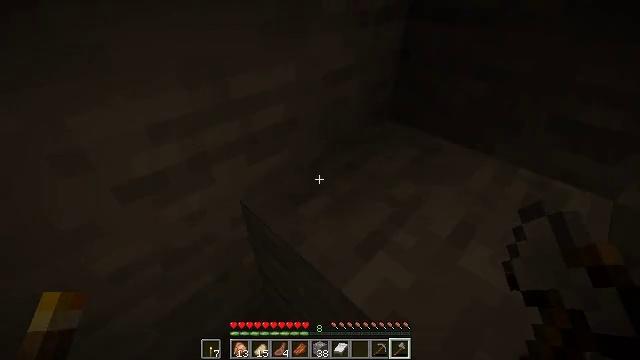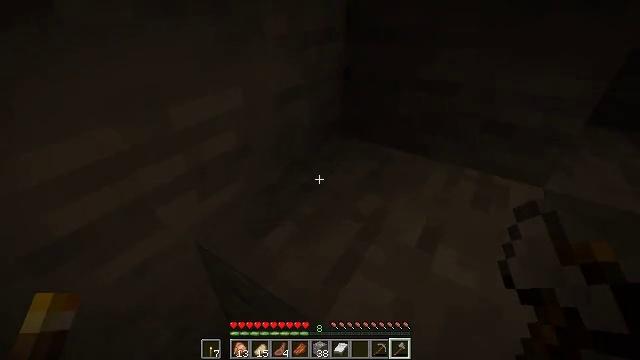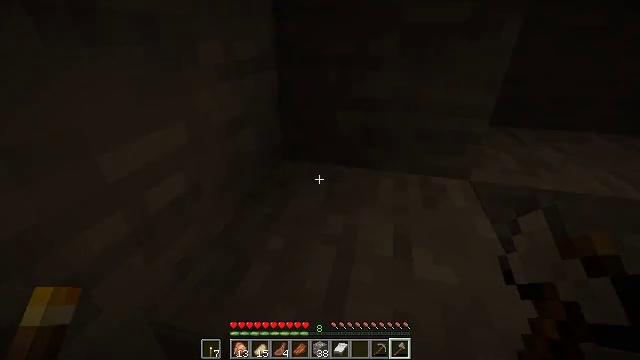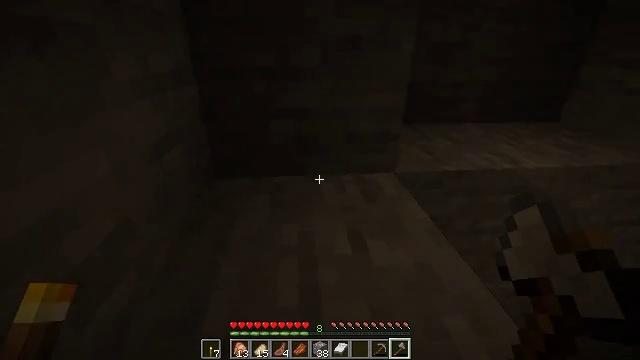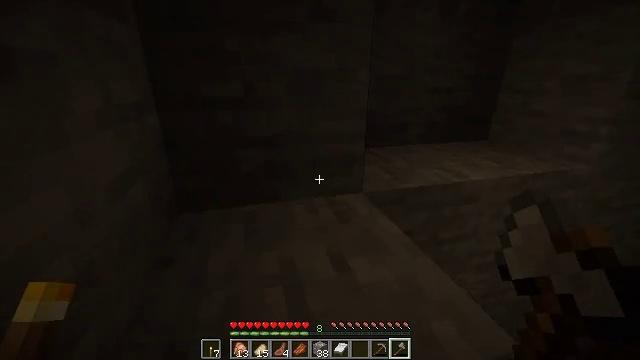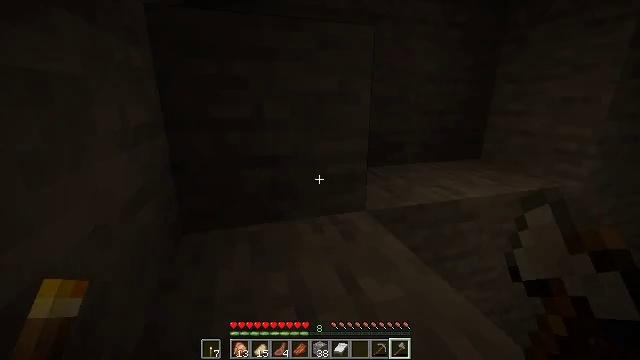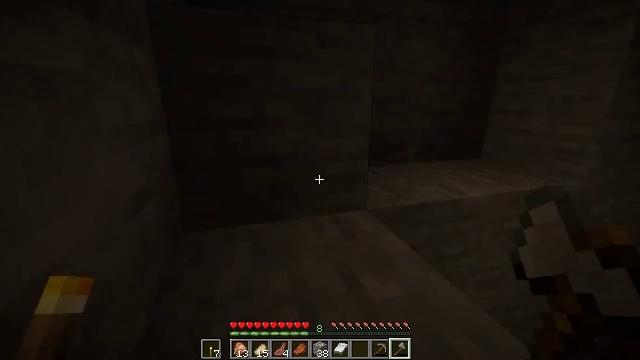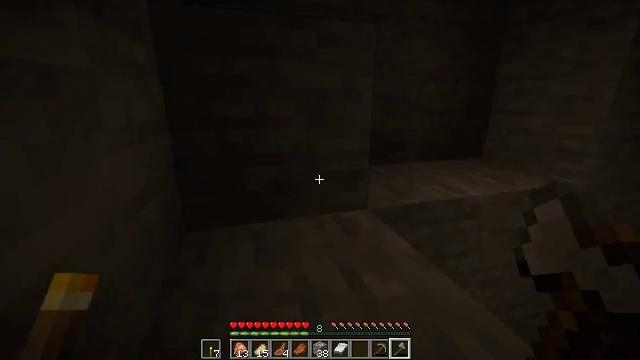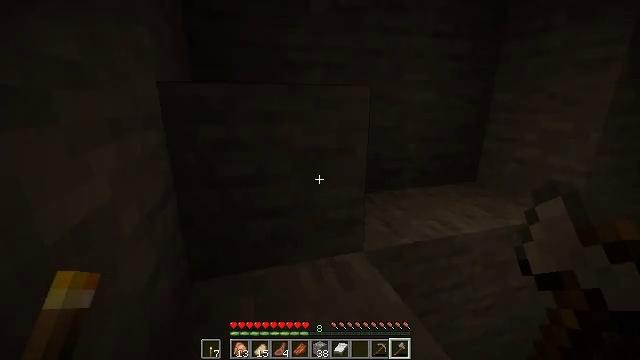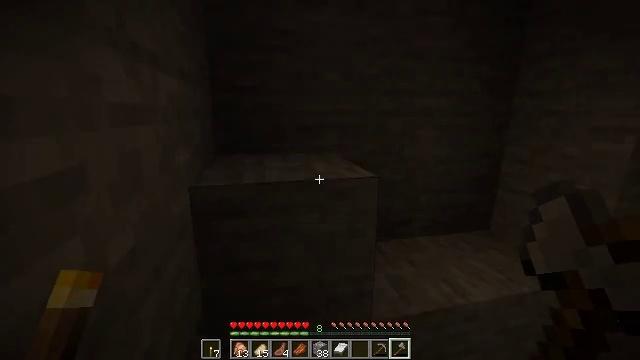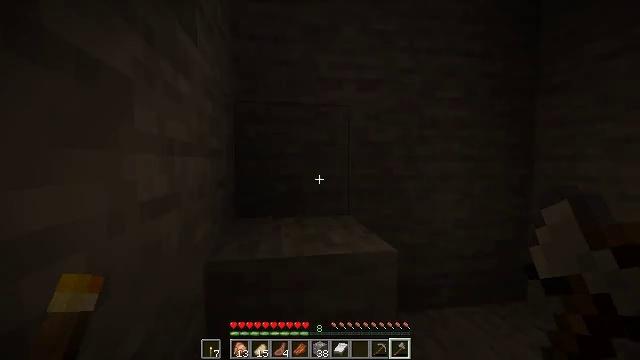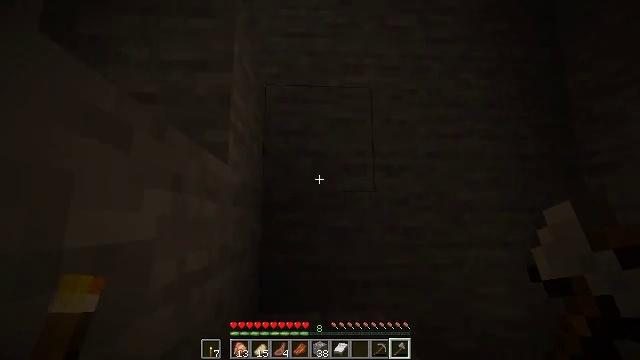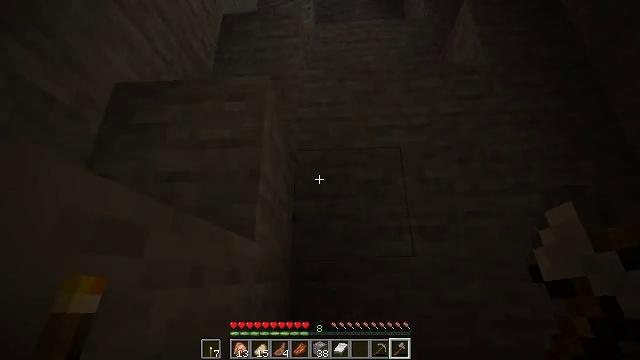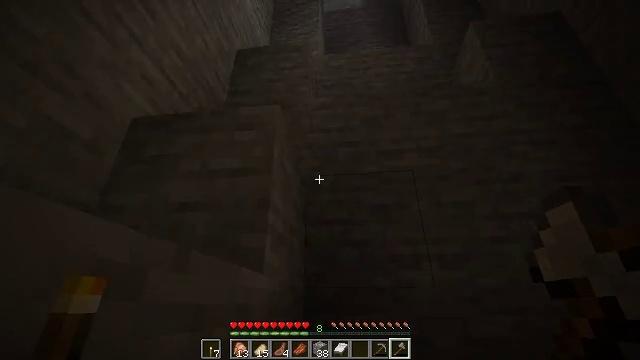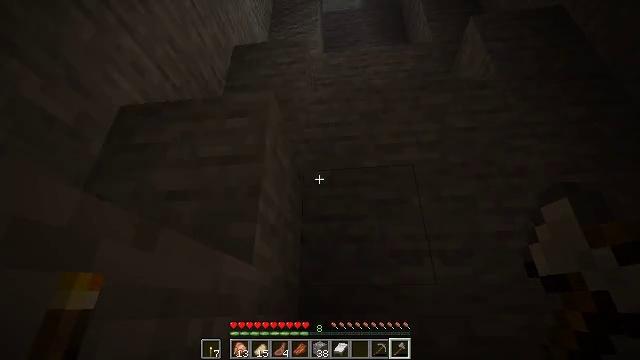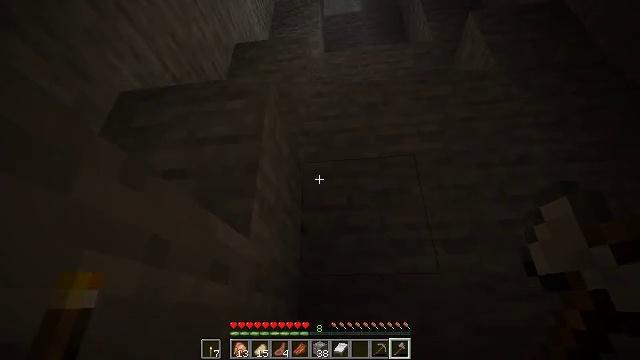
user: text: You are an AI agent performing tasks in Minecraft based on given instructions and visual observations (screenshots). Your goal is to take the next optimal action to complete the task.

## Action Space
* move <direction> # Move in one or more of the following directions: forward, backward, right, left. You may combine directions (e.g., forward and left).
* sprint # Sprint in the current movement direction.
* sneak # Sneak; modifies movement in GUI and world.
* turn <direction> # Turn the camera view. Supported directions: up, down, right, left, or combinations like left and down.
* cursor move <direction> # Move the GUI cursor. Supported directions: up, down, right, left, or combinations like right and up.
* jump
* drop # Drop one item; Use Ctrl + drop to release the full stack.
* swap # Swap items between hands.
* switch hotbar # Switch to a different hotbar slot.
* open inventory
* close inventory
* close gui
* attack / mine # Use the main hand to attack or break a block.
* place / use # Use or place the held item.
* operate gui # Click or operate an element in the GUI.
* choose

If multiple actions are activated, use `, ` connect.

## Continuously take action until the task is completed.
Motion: motion action
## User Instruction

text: Remove a cooked mutton from the inventory.
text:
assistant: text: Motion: move forward, turn right and up
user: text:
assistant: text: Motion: move forward, turn right and up
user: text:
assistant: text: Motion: move forward and move left, turn right and up
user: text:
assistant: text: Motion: move forward and move left, turn right and up
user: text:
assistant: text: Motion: move left, turn right and up
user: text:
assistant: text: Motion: no_op
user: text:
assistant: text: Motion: no_op
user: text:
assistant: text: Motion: move forward, jump
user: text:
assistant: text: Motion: move forward, turn left and up, jump
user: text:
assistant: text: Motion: move forward, turn left and up, jump
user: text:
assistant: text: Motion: move forward, turn left and up, jump
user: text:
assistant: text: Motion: move forward, turn left and up
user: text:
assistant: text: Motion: move forward, turn left and up
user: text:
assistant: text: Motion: move forward
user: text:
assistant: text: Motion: move forward, turn up
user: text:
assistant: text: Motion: move forward, turn up
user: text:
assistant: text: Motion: move forward, turn up
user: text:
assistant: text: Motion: move forward, turn up, jump
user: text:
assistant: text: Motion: move forward, turn up, jump
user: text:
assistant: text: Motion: move forward, jump
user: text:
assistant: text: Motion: move forward, jump
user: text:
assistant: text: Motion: move forward
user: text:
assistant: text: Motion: move forward, turn left and down
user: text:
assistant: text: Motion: move forward, turn left and down
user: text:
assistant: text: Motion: move forward, turn left and down
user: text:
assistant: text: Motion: move forward, turn left and down
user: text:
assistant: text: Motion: turn left and down
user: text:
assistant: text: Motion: turn left and down
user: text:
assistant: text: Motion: turn left and down
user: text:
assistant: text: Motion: move forward and move right, turn left and down